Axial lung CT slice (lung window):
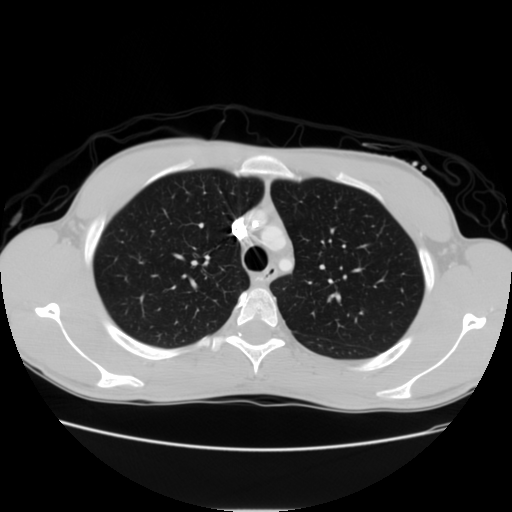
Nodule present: no